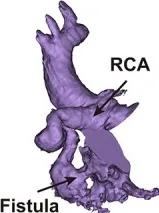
(A,B) depicted the reconstructed image of the heart and dilated right coronary artery.
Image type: radiology (ct)